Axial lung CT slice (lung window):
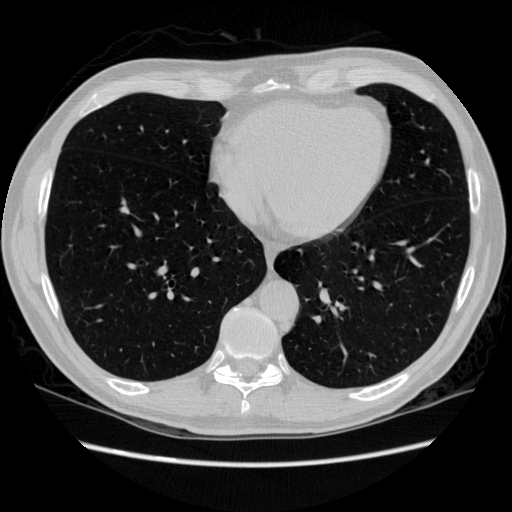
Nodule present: no